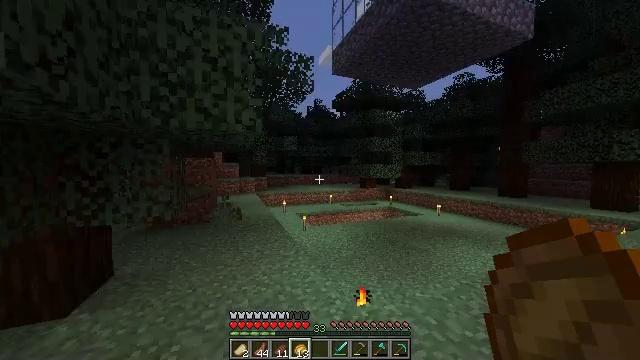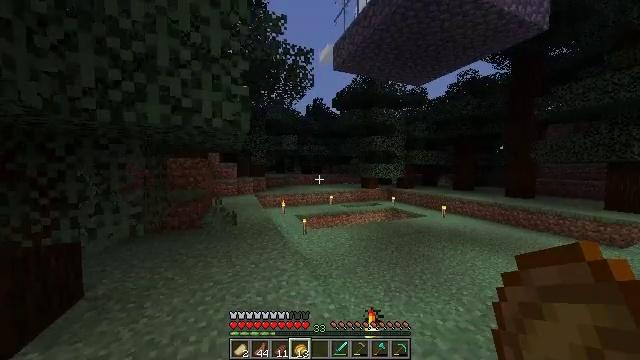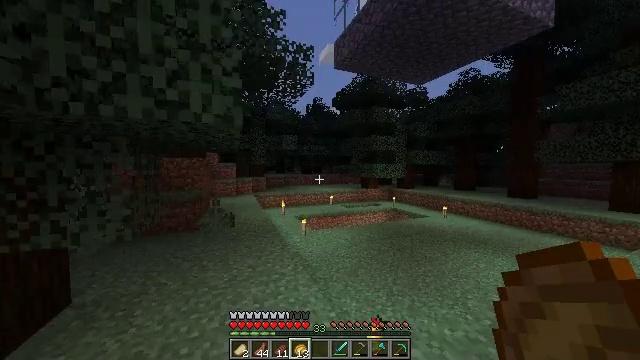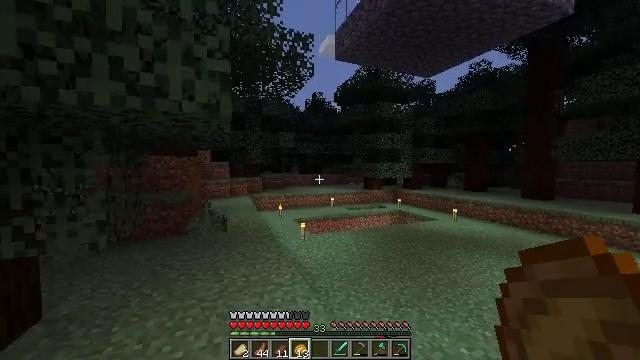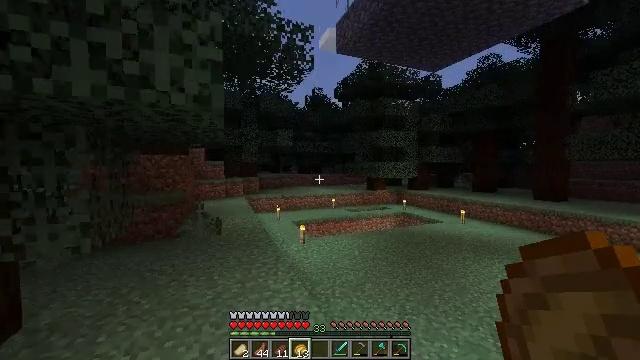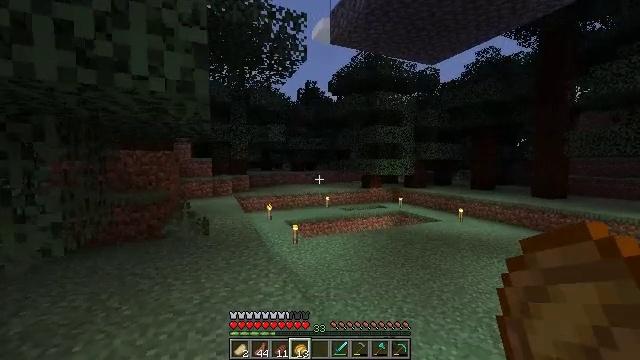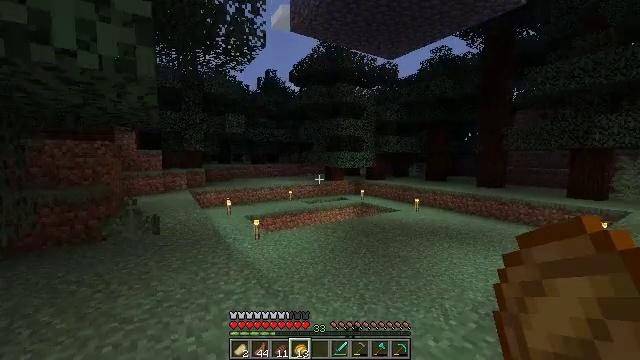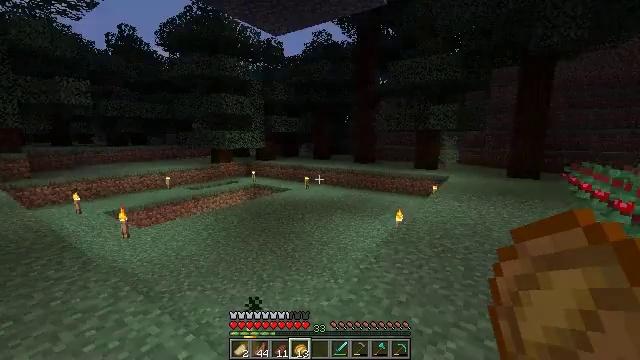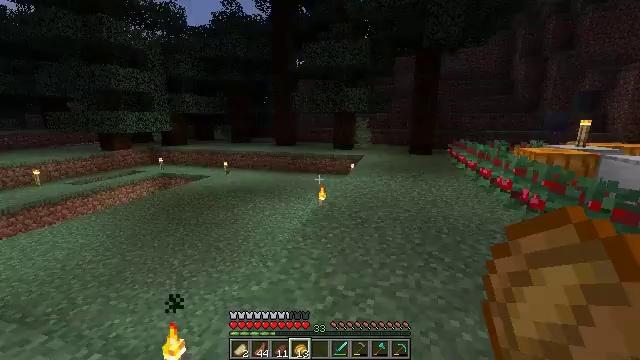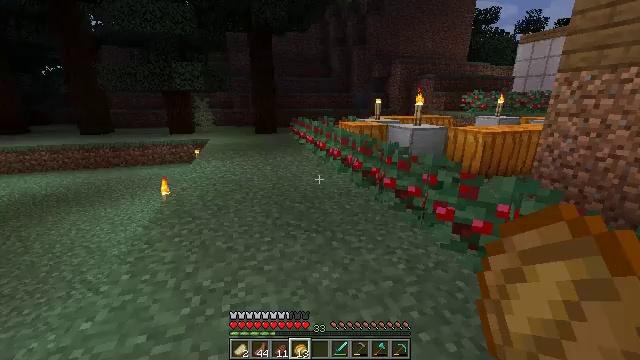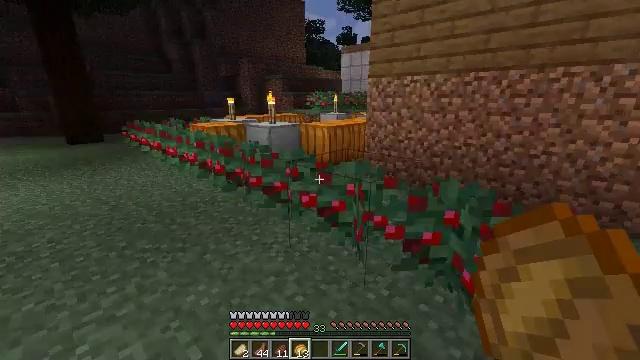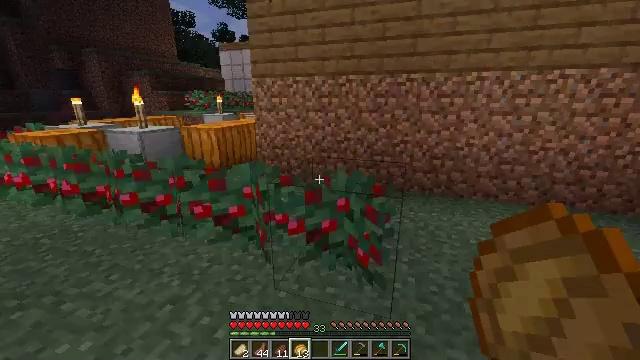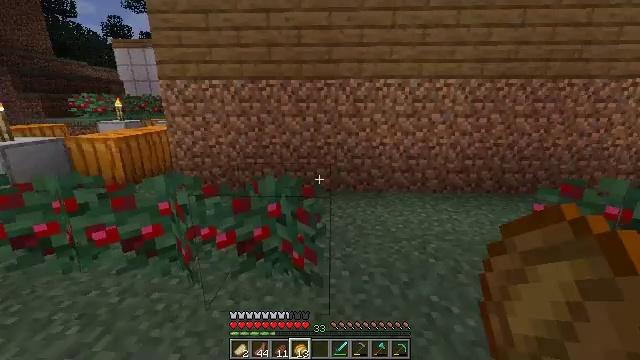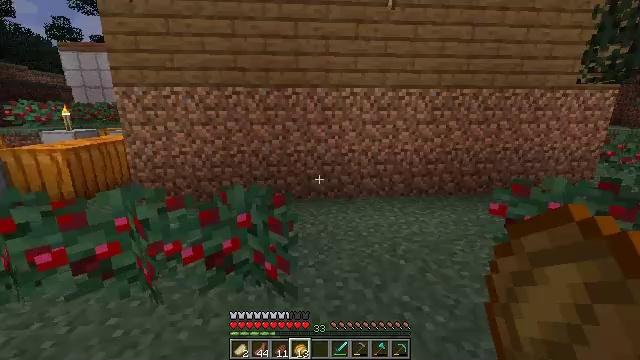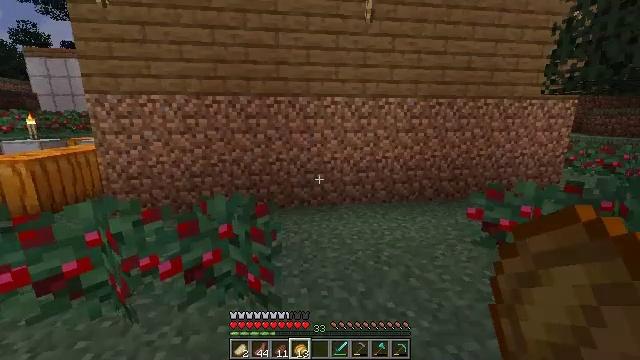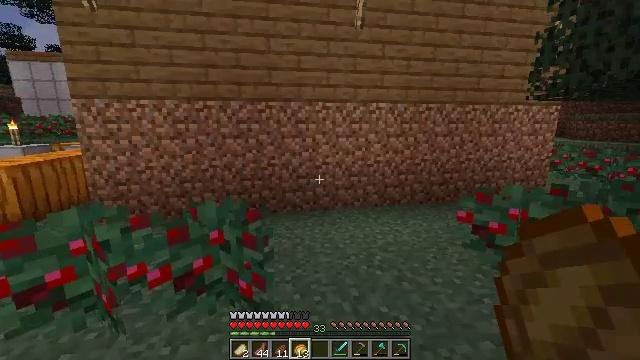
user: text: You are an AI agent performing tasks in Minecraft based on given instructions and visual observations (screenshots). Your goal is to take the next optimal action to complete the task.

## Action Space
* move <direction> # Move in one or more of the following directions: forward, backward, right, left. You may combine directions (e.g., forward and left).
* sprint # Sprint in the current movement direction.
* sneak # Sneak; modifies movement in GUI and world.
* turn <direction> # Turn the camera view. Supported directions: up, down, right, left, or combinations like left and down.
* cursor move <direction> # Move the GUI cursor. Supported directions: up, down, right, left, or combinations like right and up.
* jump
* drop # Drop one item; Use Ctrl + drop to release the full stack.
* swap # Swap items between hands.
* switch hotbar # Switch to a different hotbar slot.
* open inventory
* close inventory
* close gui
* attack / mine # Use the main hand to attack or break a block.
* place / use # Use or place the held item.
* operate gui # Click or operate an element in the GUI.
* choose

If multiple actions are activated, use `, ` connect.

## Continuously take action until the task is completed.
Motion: motion action
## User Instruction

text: Retrieve carrots by attacking the plant.
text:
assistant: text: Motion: move forward
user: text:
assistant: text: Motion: no_op
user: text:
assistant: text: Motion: no_op
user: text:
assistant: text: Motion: no_op
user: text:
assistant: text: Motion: turn right
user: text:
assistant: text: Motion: turn right and down
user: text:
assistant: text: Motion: turn right and down
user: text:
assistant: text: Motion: turn right and down
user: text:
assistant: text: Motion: turn right and down
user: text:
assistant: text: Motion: turn right
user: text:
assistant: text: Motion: turn right
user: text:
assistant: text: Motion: turn right
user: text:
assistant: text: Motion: turn right and up
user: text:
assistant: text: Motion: turn right and up
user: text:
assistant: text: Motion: turn right and up
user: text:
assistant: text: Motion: no_op
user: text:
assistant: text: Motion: turn right
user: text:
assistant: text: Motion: no_op
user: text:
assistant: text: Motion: no_op
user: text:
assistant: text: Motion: no_op
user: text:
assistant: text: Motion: no_op
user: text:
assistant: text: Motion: no_op
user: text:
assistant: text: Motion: turn right
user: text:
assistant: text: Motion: turn right
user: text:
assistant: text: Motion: no_op
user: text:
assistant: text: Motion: no_op
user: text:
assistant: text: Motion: no_op
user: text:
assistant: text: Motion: move forward, turn left
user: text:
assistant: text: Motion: move forward
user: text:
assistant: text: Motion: move forward